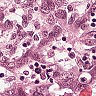
Metastatic tissue present: yes